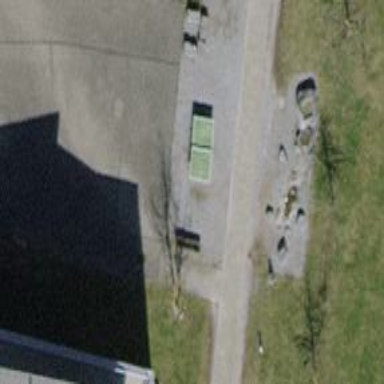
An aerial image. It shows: Playground area for leisure land.